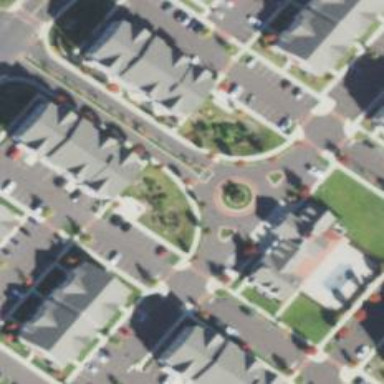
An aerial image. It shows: Roundabout on residential road.